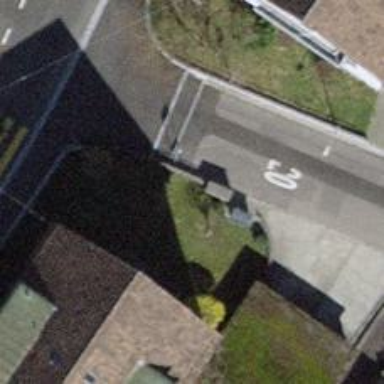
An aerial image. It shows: Power utility street cabinet.